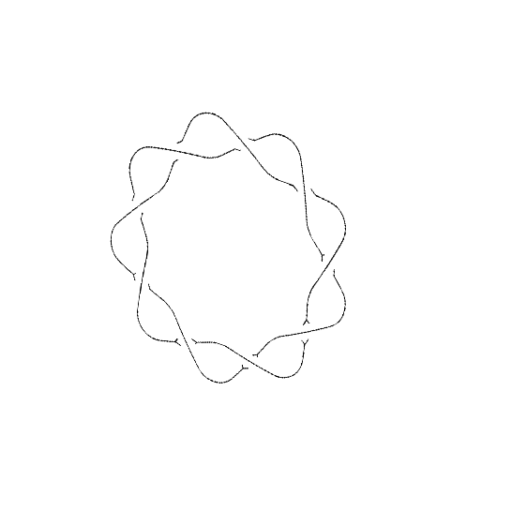
Crossing number: 9